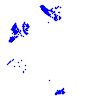
Particle: proton